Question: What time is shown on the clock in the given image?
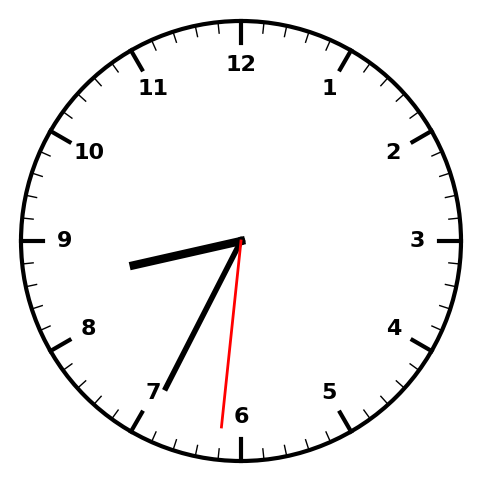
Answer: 08:34:31